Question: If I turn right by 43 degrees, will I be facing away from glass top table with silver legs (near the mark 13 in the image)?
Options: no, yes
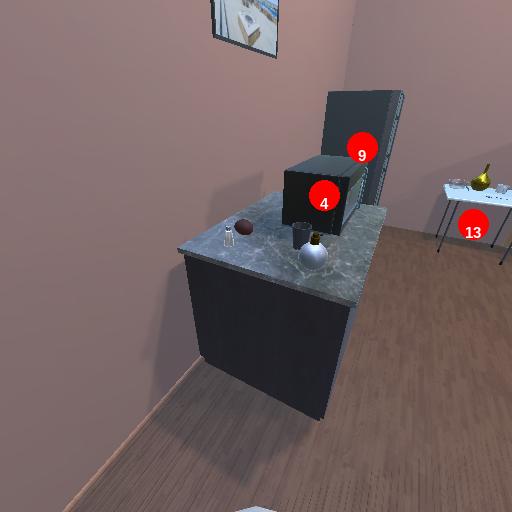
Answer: no